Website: apple
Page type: payment
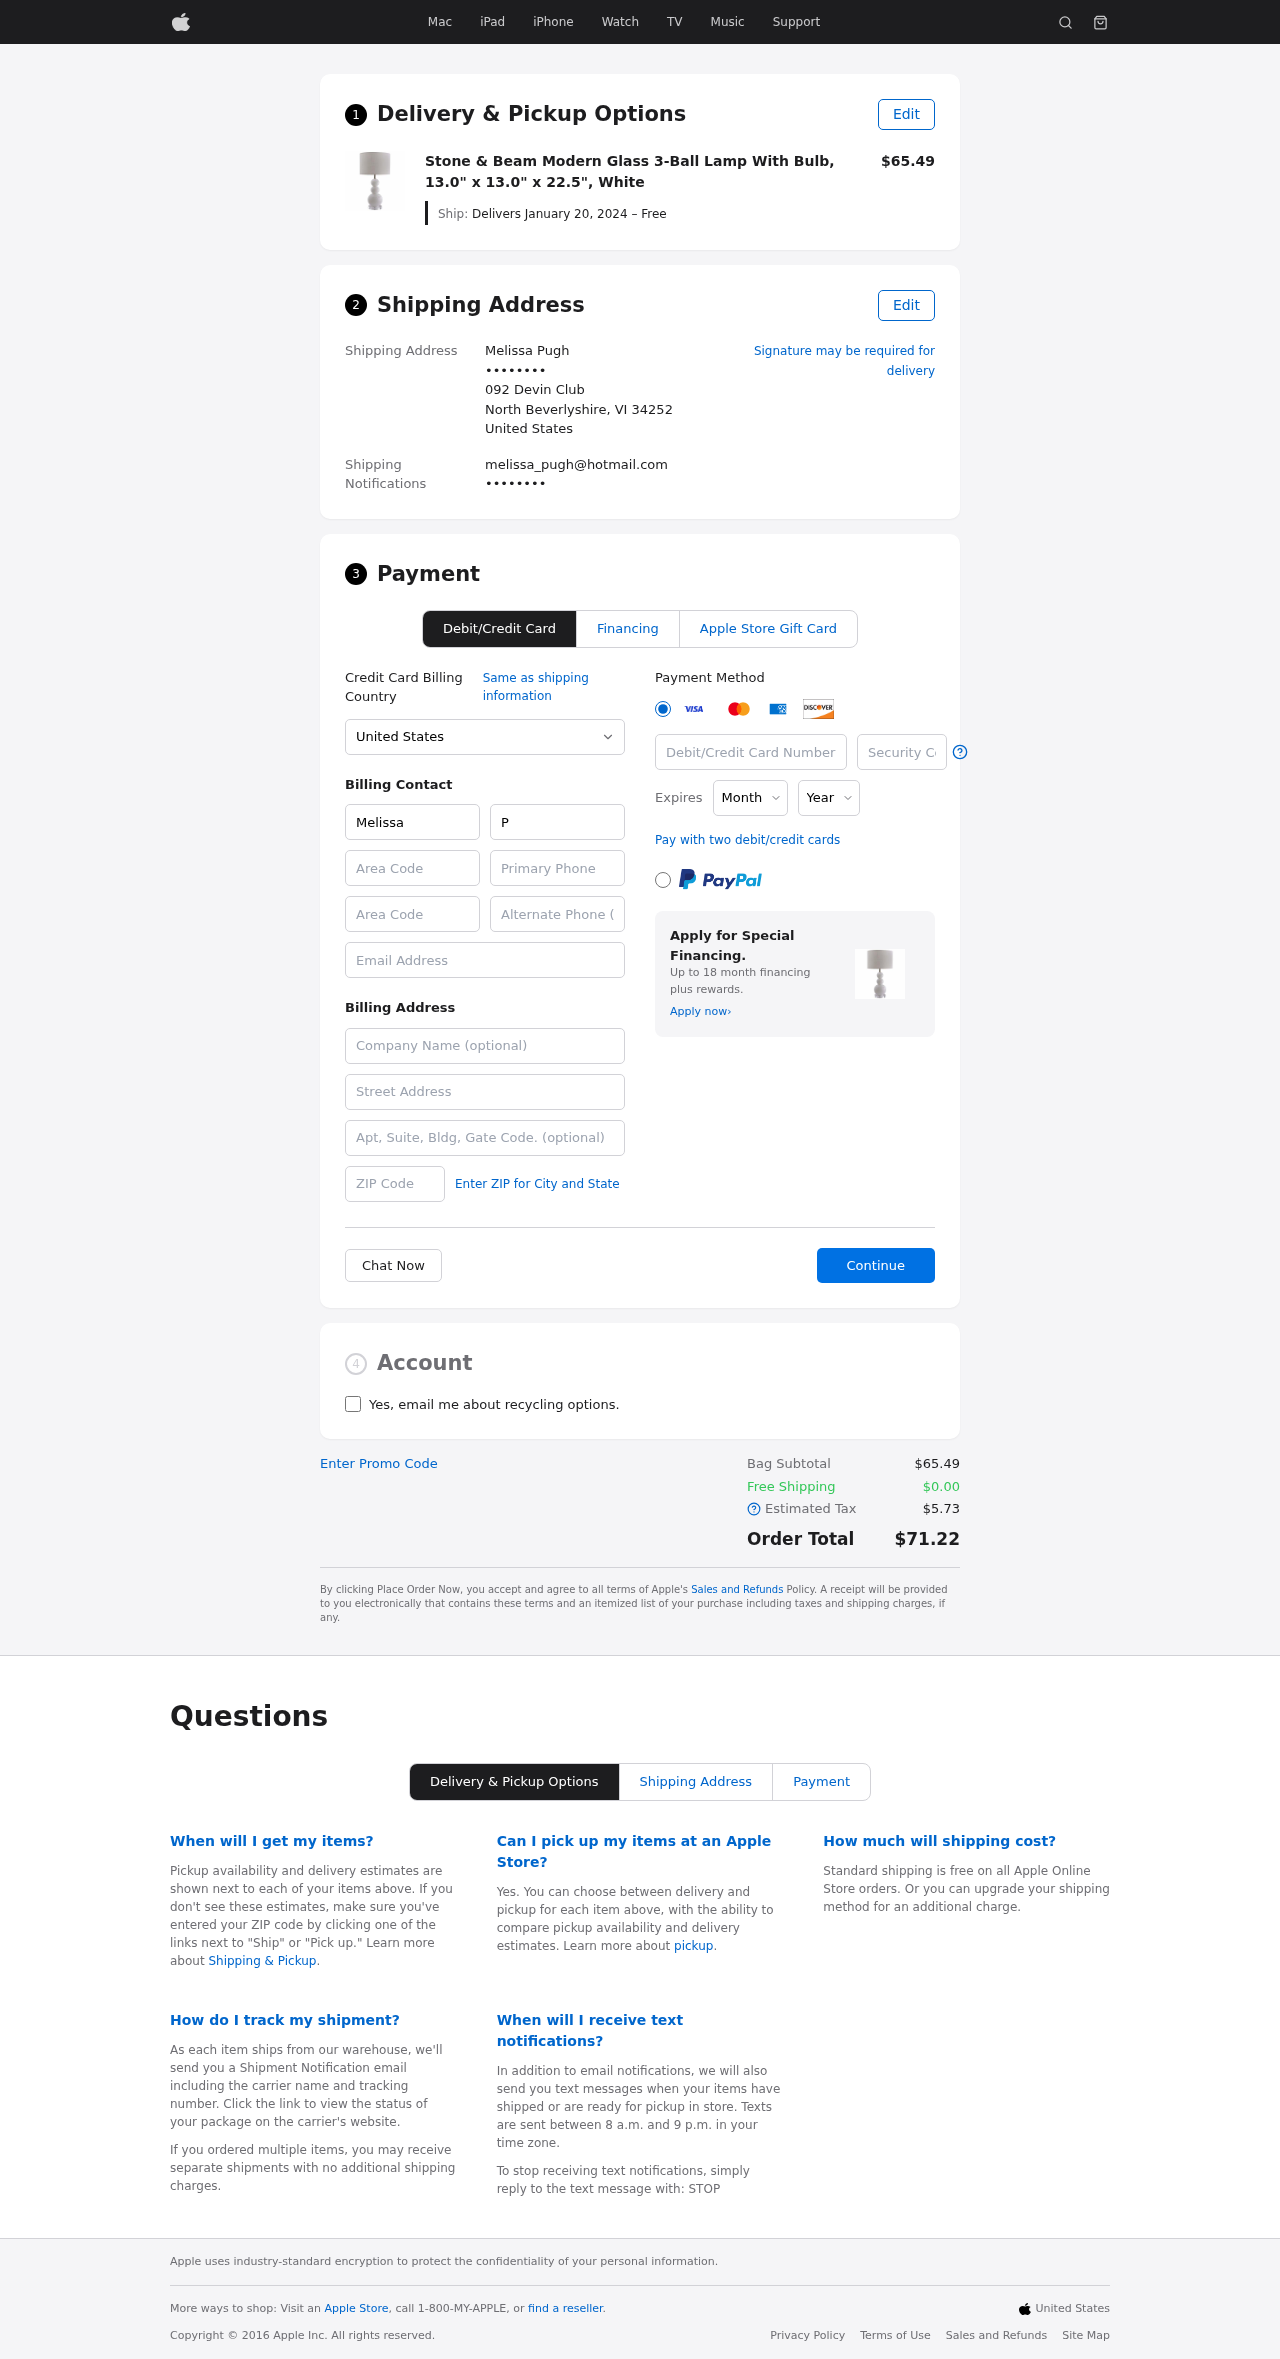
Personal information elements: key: PII_CARD_CVV
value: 701
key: PII_CARD_EXPIRY_MONTH
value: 09
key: PII_CARD_EXPIRY_YEAR
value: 28
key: PII_CARD_NUMBER
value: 6011 8970 5315 5860
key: PII_CITY_STATE_ZIP
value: North Beverlyshire, VI 34252
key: PII_COUNTRY
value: United States
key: PII_EMAIL
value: melissa_pugh@hotmail.com
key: PII_EMAIL2
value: melissa_pugh@hotmail.com
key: PII_FIRSTNAME
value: Melissa
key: PII_FULLNAME
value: Melissa Pugh
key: PII_LASTNAME
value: Pugh
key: PII_PHONE3
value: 2869853691
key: PII_PHONE_AREA
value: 286
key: PII_SECURITY_CODE
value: WJ44
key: PII_STREET
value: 092 Devin Club
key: PII_PHONE
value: ••••••••
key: PII_PHONE2
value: ••••••••
Product elements: key: PRODUCT1_NAME
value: Stone & Beam Modern Glass 3-Ball Lamp With Bulb, 13.0" x 13.0" x 22.5", White
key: PRODUCT1_PRICE
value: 65.49
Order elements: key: ORDER_DELIVERY_DATE
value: Delivers January 20, 2024 – Free
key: ORDER_SUBTOTAL
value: $65.49
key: ORDER_SHIPPING_COST
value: $0.00
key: ORDER_TAX
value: $5.73
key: ORDER_TOTAL
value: $71.22